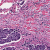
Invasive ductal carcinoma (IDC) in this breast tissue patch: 0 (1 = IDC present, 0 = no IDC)